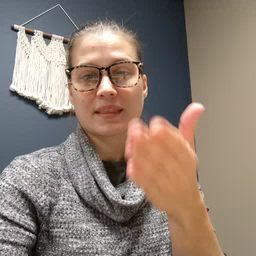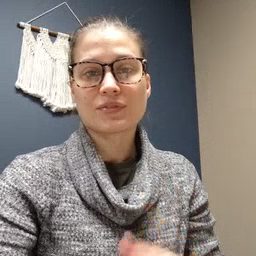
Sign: there